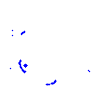
Particle: kaon